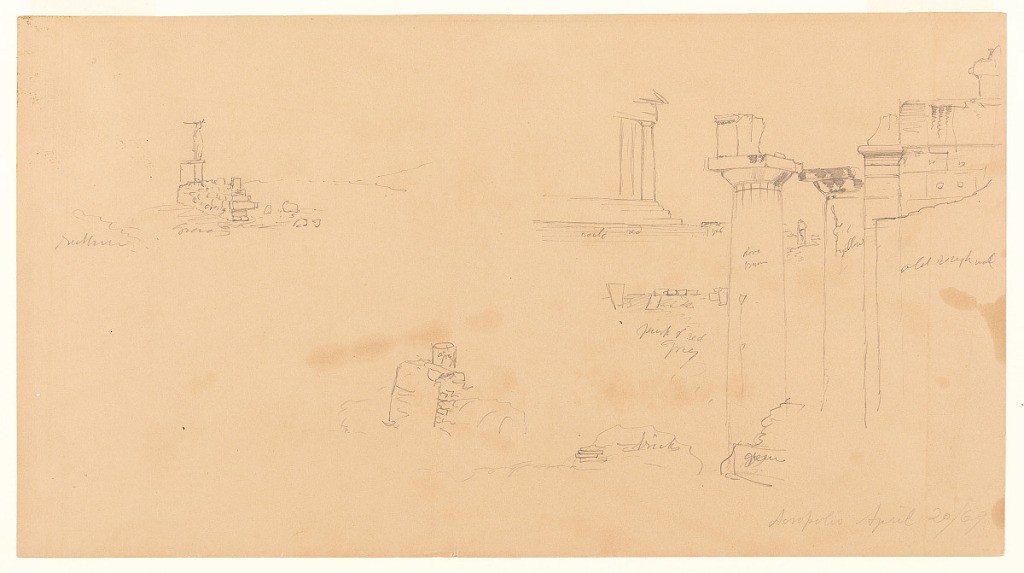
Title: Sketches from the Acropolis, Athens, Greece
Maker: Frederic Edwin Church, American, 1826–1900
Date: April 20, 1869
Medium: Graphite on light brown wove paper
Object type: drawing
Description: Architecture sketch showing various views of ancient ruins around the Acropolis in Athens, Greece. At far right, the northeastern corner of the Propylaia is shown with several standing, intact columns and a largely broken entablature. At upper center, a corner of the Parthenon is visible beyond a ruinous wall at center. At lower center, bricks and stones are included, while at upper left, the caryatid in the southwest corner of the Erechtheion is shown above a ruinous wall, looking out towards a rolling landscape.